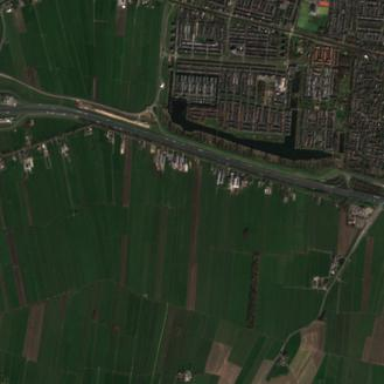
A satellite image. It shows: Motorway area.